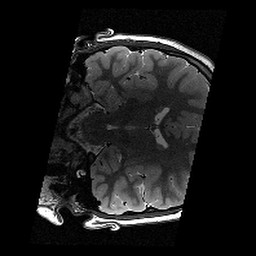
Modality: T2w
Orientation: coronal
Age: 11
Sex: male
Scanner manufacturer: siemens
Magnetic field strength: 3 T
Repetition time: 9.23 s
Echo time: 0.067 s